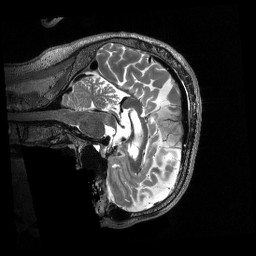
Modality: T2w
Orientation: sagittal
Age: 66
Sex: male
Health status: healthy
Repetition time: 3.2 s
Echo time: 0.563 s